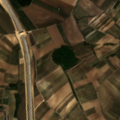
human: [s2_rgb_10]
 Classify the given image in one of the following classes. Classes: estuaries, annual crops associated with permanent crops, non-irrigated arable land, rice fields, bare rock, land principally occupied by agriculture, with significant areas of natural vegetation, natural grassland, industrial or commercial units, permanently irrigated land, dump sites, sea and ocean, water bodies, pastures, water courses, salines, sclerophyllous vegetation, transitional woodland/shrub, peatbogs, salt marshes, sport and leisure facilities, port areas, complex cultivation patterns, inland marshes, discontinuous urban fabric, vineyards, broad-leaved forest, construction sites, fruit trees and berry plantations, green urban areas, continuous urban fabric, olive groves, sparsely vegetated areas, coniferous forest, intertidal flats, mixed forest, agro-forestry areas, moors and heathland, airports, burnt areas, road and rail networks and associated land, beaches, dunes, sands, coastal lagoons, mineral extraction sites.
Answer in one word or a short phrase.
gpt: construction sites, non-irrigated arable land, vineyards